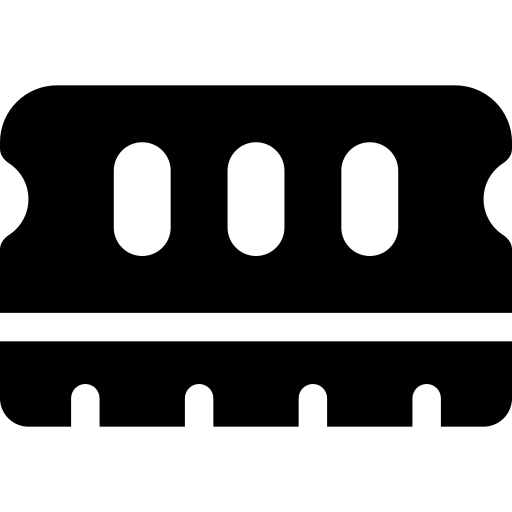
Tags: icon, FontAwesome, fa-icon, solid, memory